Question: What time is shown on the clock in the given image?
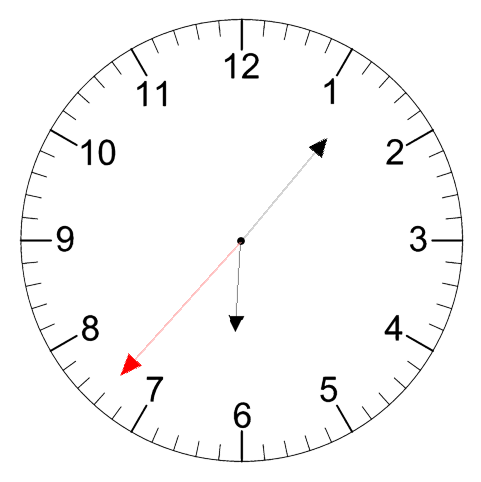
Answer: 06:06:37